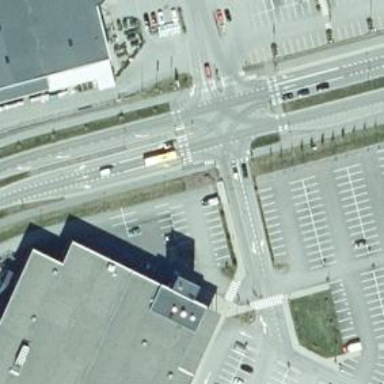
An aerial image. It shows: Marked asphalt cycleway crossing.